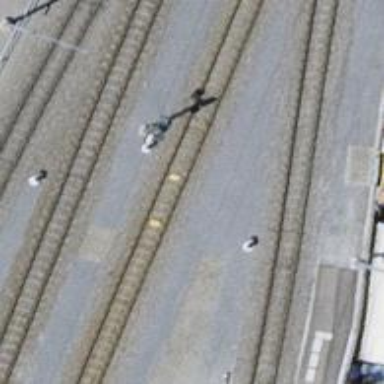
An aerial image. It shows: Railway signal.